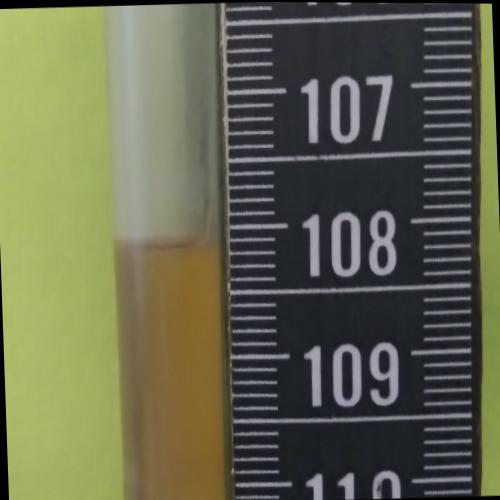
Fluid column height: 108.1 cm